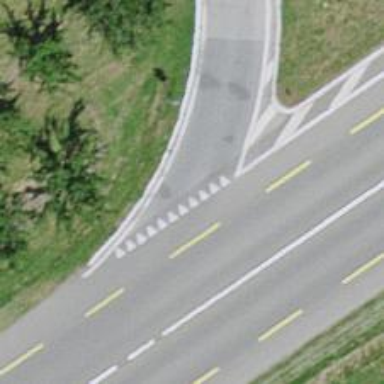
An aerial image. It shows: Road with "give way" sign.